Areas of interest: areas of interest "Taiyuan Education TV Station"
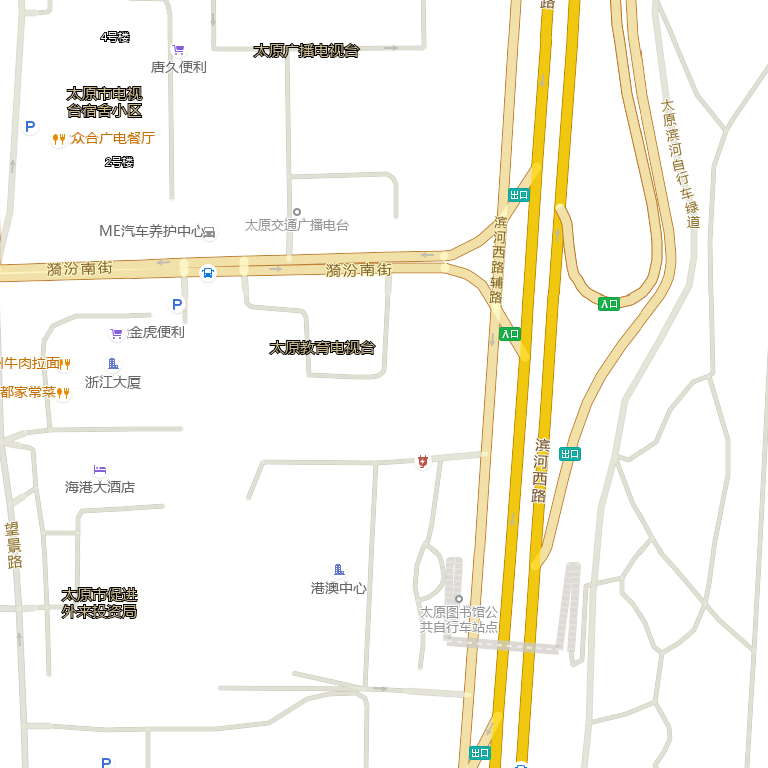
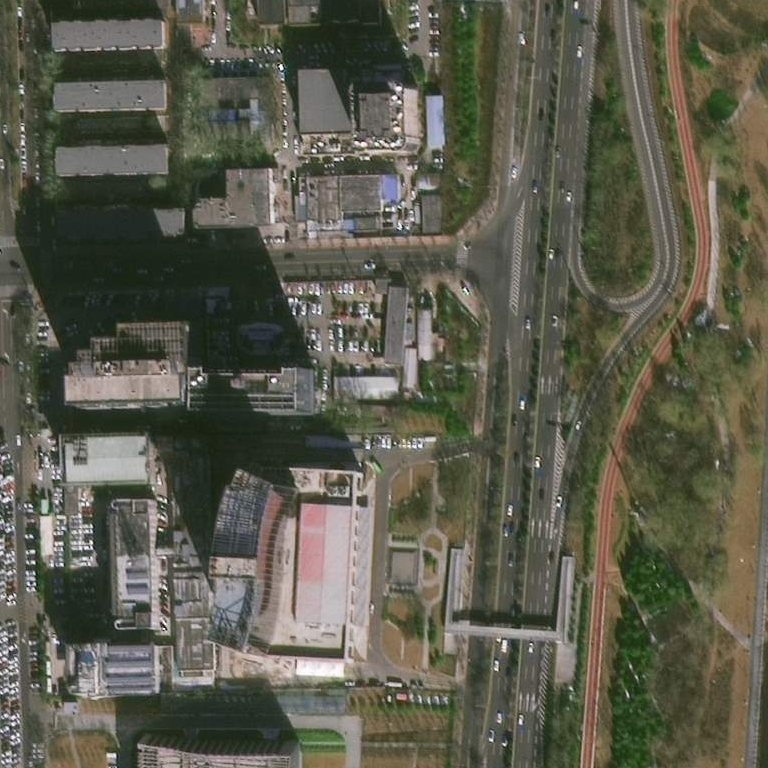